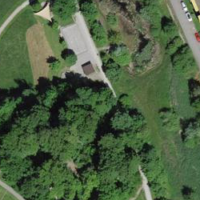
EUNIS habitat code: 53
Species observed at this site:
Sagittaria latifolia